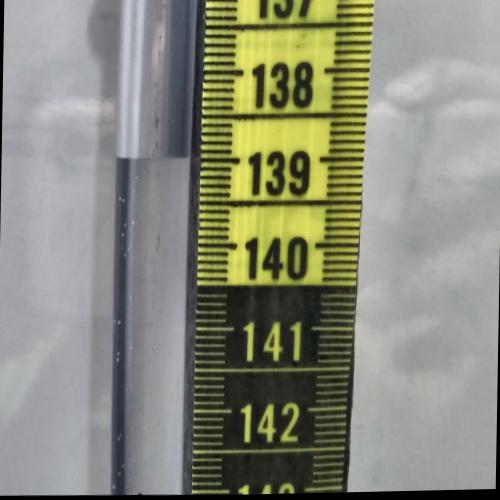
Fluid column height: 139.0 cm